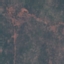
Land use / land cover: HerbaceousVegetation